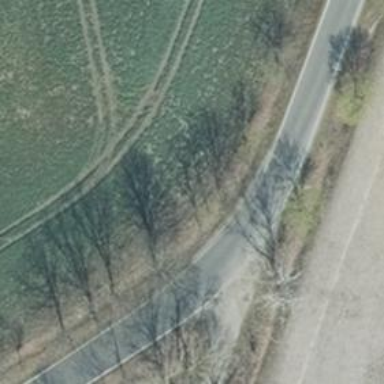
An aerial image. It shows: Unclassified road with asphalt surface.